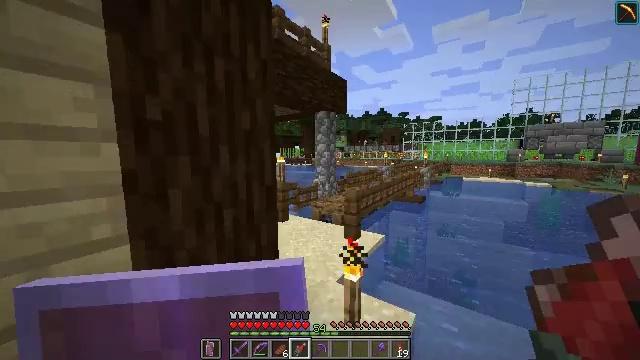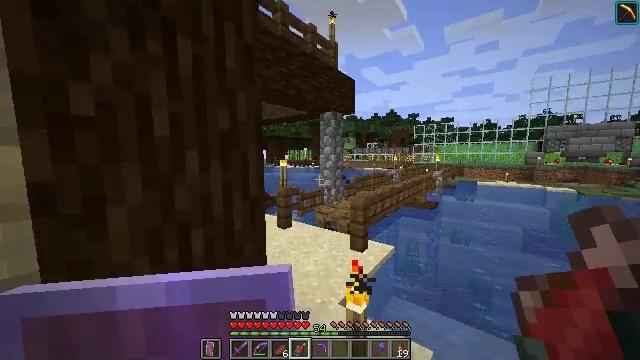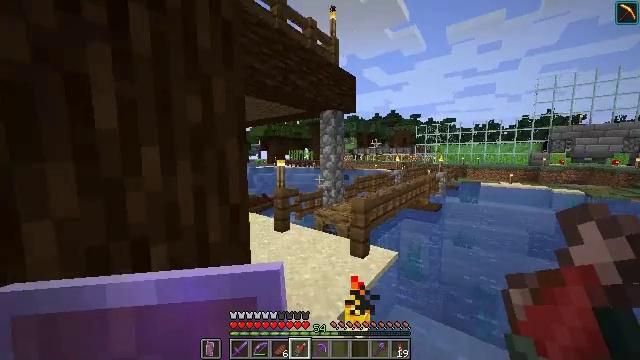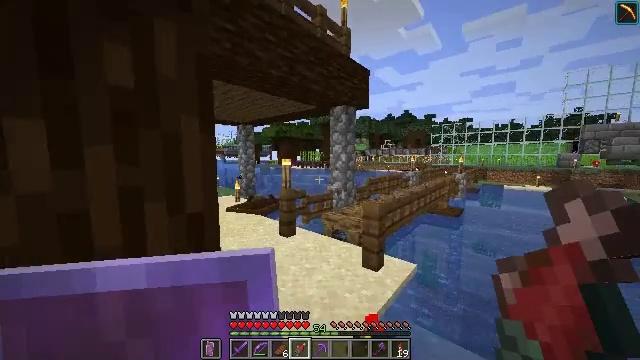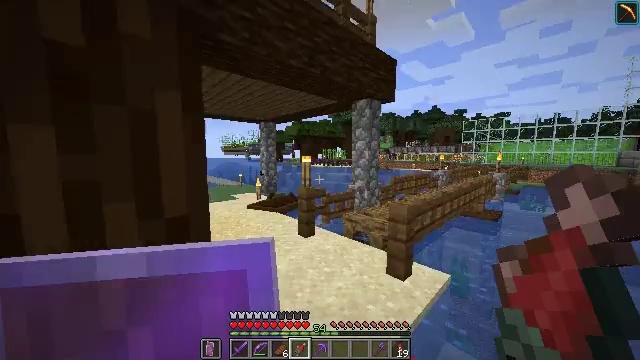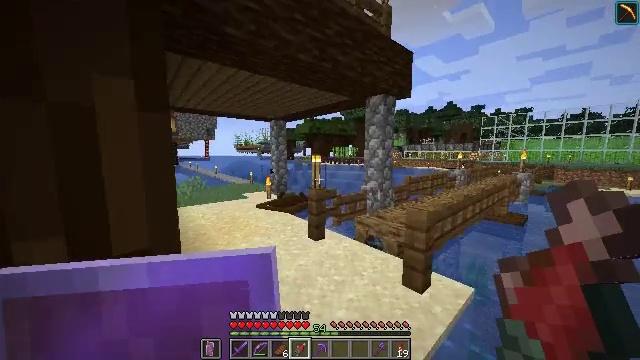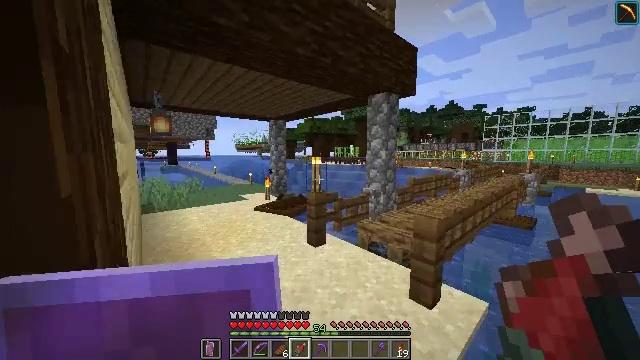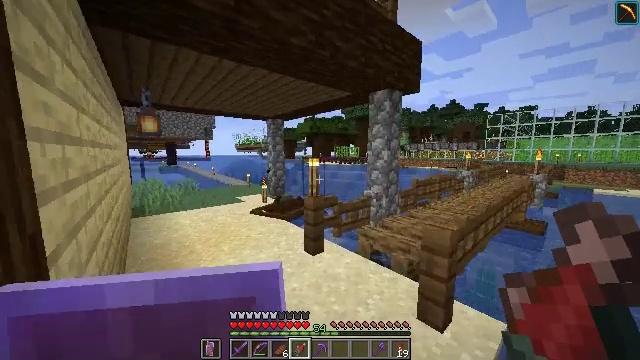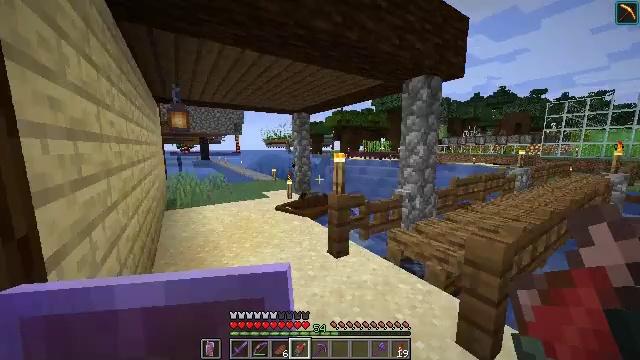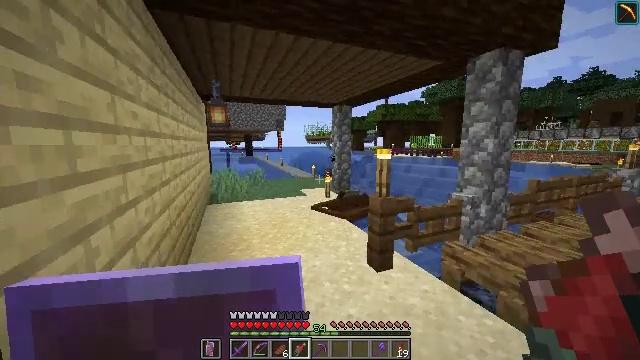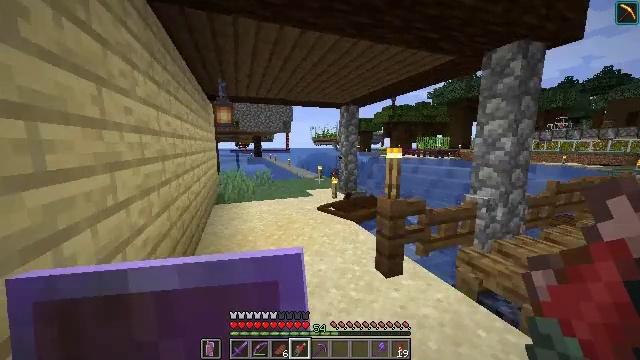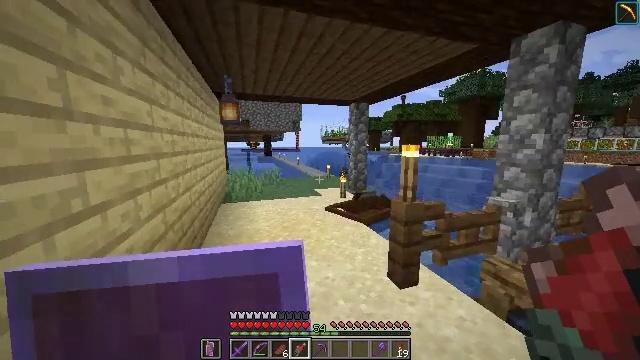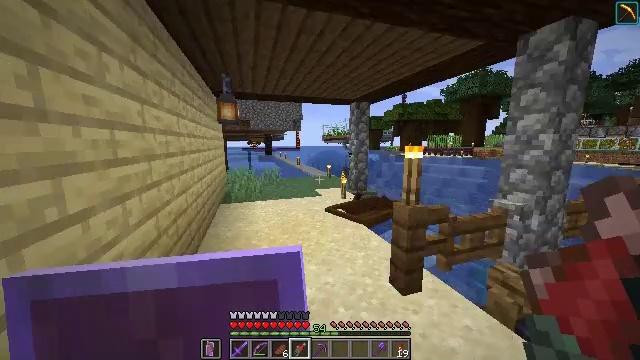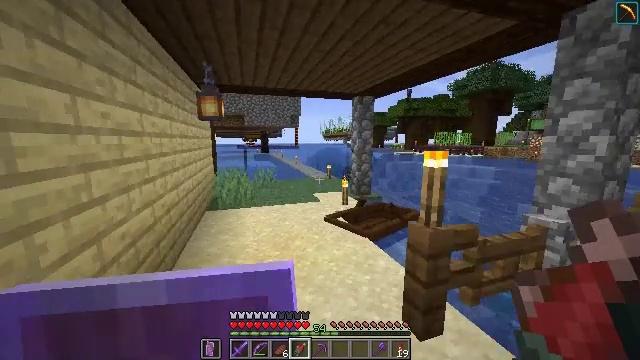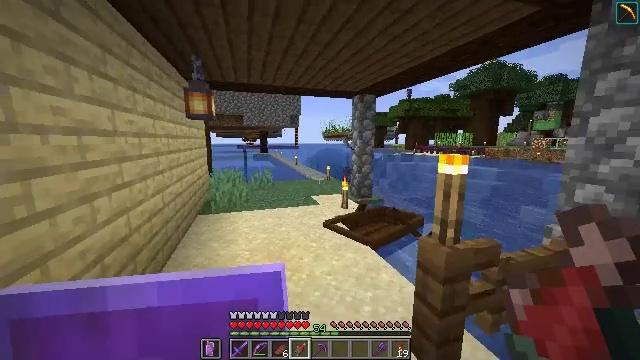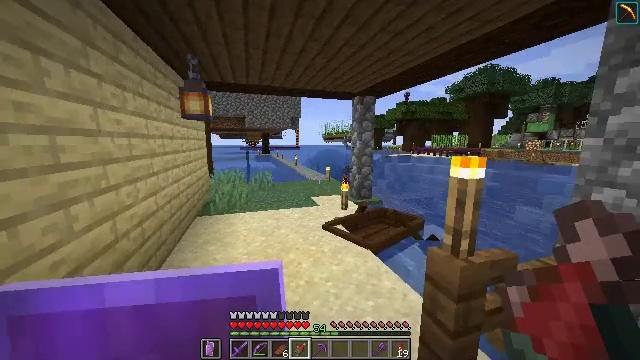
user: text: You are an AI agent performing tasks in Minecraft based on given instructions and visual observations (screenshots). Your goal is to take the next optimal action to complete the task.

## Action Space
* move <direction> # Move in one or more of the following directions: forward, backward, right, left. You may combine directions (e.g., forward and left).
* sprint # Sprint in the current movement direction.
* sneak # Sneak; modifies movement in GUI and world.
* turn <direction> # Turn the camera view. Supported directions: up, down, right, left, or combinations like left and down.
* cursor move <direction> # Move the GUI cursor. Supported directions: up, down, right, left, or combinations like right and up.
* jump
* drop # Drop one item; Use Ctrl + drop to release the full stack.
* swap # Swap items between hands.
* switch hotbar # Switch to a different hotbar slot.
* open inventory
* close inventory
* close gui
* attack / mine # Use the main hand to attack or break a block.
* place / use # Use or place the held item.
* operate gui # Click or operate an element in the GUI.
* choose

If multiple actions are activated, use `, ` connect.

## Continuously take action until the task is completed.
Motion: motion action
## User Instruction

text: Mine the brown shulker box.
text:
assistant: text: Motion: move forward, sprint, turn left
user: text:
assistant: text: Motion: move forward, sprint
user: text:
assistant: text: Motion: move forward, sprint, turn left
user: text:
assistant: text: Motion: move forward, sprint, turn left
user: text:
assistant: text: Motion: move forward, sprint, turn left
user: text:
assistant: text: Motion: move forward, sprint
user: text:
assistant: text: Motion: move forward, sprint
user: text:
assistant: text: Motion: move forward, sprint, turn left and down
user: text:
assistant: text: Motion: move forward, sprint, turn left
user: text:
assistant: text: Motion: move forward, sprint, turn left
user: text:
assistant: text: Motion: move forward, sprint, turn left
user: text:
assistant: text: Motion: move forward, sprint
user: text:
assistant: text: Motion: move forward, sprint
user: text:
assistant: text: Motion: move forward
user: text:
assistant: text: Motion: no_op
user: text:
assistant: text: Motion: no_op
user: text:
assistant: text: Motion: no_op
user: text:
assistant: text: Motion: no_op
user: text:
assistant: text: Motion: no_op
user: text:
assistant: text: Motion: no_op
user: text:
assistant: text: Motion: no_op
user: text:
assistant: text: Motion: no_op
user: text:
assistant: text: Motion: no_op
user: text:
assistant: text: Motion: no_op
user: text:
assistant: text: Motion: no_op
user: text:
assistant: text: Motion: move forward
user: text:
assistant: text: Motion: move forward
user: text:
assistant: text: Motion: move forward
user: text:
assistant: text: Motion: move forward
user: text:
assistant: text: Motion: move forward